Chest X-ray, PA view. Patient: 34 years old, sex M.
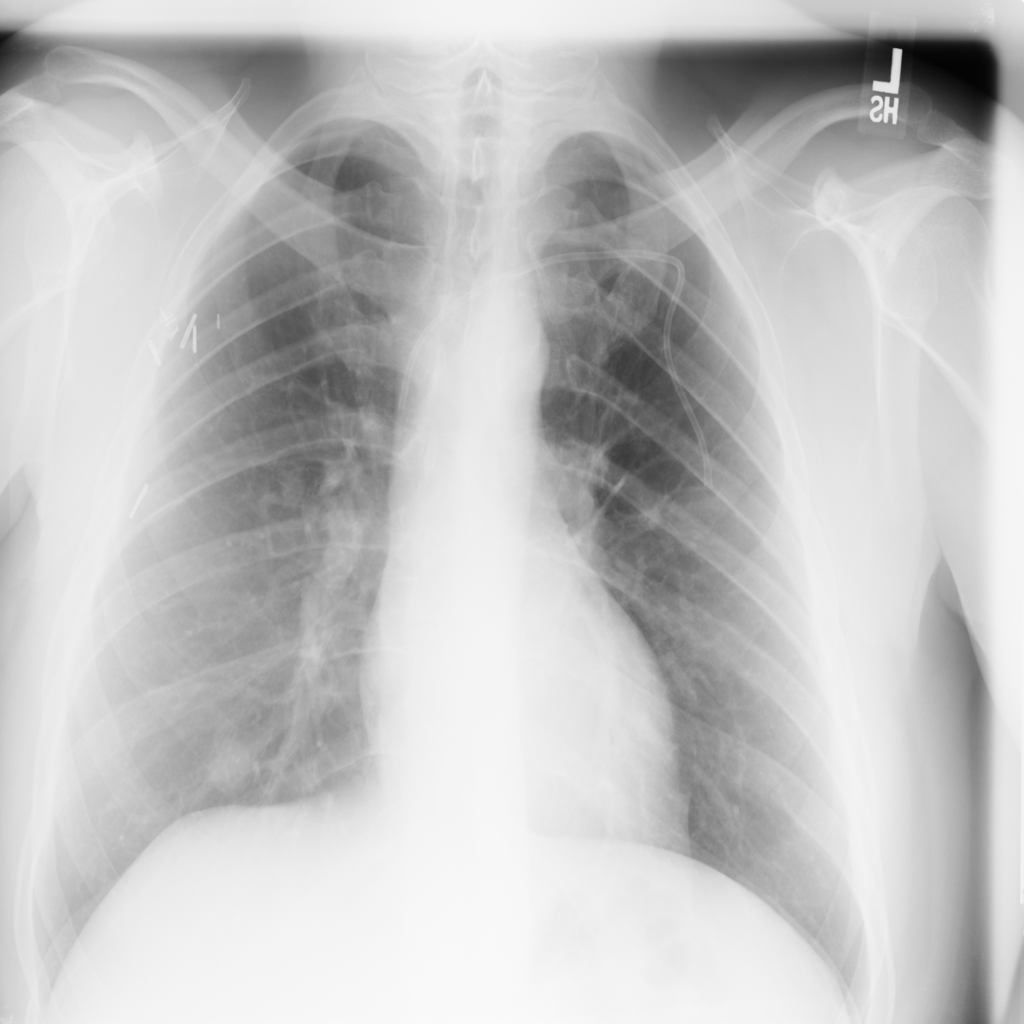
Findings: Nodule